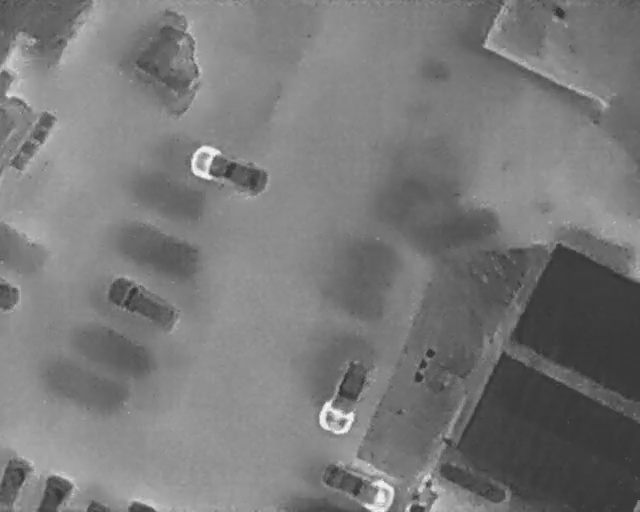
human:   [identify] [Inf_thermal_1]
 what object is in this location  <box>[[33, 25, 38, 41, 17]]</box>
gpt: <ref>1 medium car at the center</ref>

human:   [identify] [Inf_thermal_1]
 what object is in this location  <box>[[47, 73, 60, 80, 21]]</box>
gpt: <ref>1 medium car at the bottom</ref>